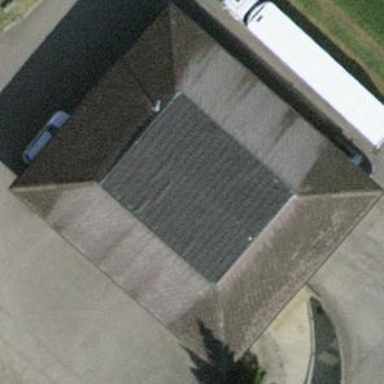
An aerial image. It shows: Garage.